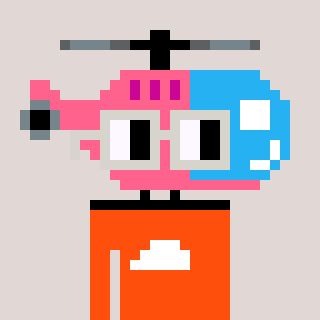
a pixel art character with square light gray glasses, a helicopter-shaped head and a orange-colored body on a warm background